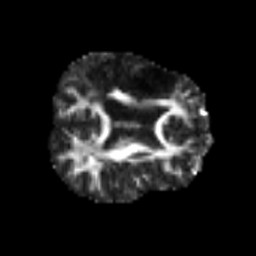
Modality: FA
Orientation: axial
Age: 54
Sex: male
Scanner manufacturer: siemens
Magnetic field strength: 3 T
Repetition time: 5.6 s
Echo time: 0.082 s